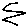
Label: zigzag